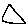
Label: triangle